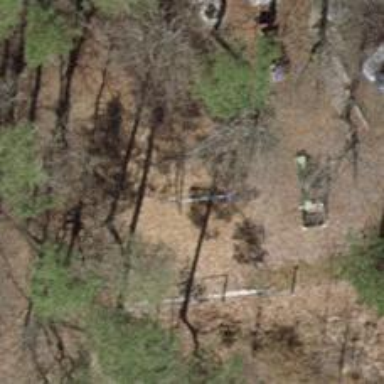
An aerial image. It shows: Playground with swings.